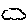
Label: cloud